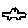
Label: car